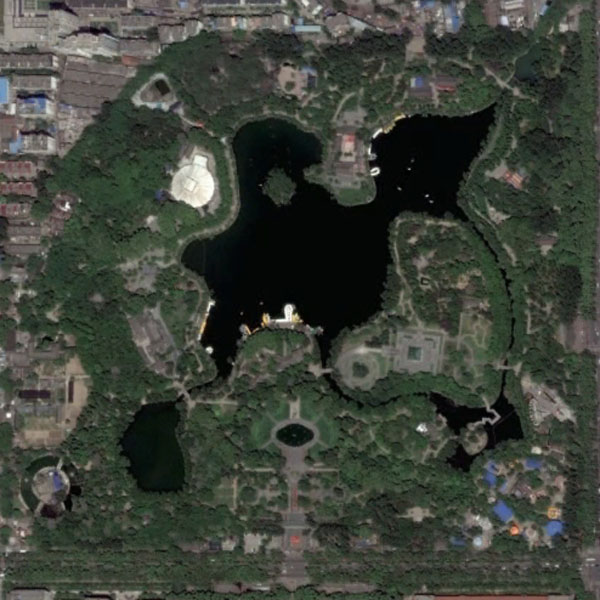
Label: Park